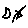
Label: moon